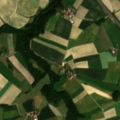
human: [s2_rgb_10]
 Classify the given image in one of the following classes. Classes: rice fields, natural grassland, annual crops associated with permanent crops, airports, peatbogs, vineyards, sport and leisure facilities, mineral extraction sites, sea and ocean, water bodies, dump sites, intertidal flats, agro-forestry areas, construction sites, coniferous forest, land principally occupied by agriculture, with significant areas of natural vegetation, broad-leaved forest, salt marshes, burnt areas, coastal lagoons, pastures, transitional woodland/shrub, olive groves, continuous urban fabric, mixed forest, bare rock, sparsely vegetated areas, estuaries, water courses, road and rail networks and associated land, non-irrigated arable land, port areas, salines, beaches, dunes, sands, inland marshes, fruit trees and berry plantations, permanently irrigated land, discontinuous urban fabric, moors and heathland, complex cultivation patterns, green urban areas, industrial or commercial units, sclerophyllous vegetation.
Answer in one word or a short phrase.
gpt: non-irrigated arable land, land principally occupied by agriculture, with significant areas of natural vegetation